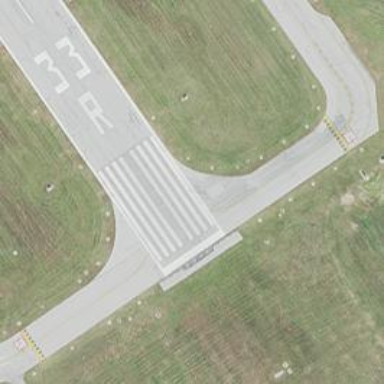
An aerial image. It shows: Image of taxiway at airport.